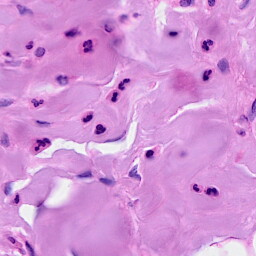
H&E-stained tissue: Breast